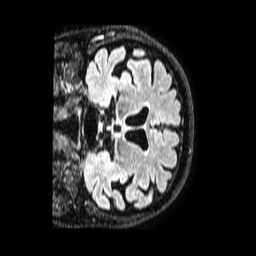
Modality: FLAIR
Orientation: coronal
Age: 72
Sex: female
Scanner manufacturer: philips
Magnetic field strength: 1.5 T
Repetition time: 4.8 s
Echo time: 0.3 s